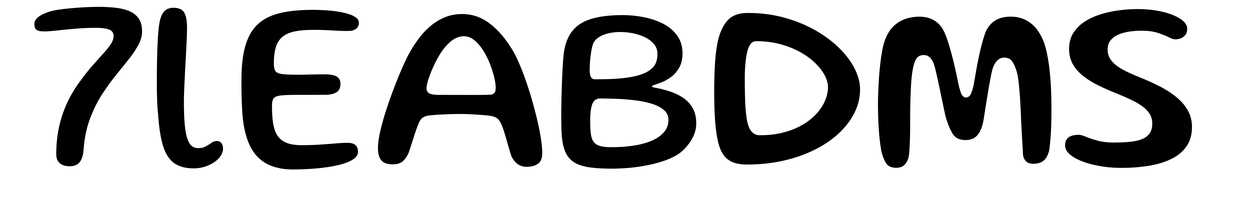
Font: Gluten_Regular